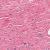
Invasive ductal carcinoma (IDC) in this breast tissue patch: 0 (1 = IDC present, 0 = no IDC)